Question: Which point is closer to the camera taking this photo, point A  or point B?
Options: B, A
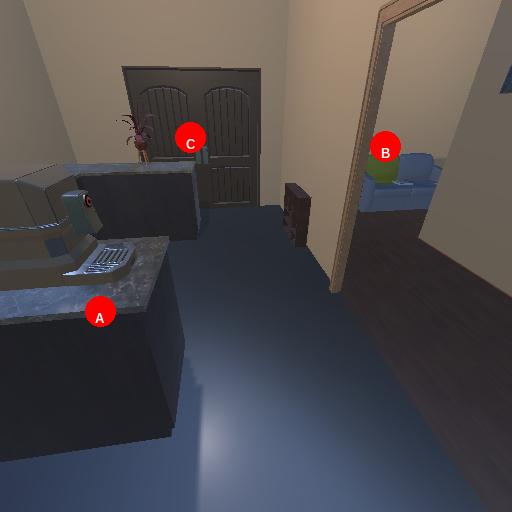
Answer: B